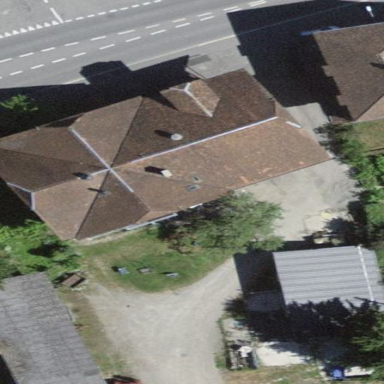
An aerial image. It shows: Farm building.